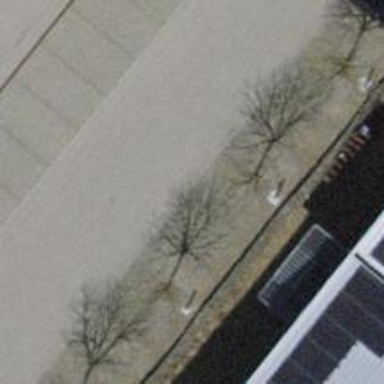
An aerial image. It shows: Urban tree adds touch of nature to the surroundings.